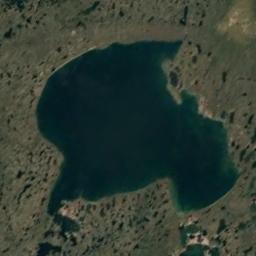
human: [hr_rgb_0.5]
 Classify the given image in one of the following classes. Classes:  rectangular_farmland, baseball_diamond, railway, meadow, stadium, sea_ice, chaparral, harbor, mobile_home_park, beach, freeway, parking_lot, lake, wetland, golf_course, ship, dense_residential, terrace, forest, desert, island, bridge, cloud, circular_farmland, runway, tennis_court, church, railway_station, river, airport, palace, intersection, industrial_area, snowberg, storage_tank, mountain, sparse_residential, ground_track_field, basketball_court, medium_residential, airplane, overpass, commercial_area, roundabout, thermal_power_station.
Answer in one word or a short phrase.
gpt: lake